Question: My app has worked before but now the app won't boot up correctly. When the App does boot up to 'homebck.xml' (which I will include the source code below) it automatically crashes and in a Toast it says the 'crash_toast_text' in the 'strings.xml'.
Also it is not just a Toast that Appears also a Share Tray Ex.

That pops up every single time. Below I have posted the files I think are necessary to help me out!
Error Log:
'''
06-03 18:27:11.420 9762-9762/com.Celebration E/ACRA: ACRA caught a RuntimeException for com.Celebration
java.lang.RuntimeException: Unable to start activity ComponentInfo{com.Celebration/com.abode.activity.MainActivity}: java.lang.ArrayIndexOutOfBoundsException: length=10; index=10
at android.app.ActivityThread.performLaunchActivity(ActivityThread.java:2298)
at android.app.ActivityThread.handleLaunchActivity(ActivityThread.java:2360)
at android.app.ActivityThread.access$800(ActivityThread.java:144)
at android.app.ActivityThread$H.handleMessage(ActivityThread.java:1278)
at android.os.Handler.dispatchMessage(Handler.java:102)
at android.os.Looper.loop(Looper.java:135)
at android.app.ActivityThread.main(ActivityThread.java:5221)
at java.lang.reflect.Method.invoke(Native Method)
at java.lang.reflect.Method.invoke(Method.java:372)
at com.android.internal.os.ZygoteInit$MethodAndArgsCaller.run(ZygoteInit.java:899)
at com.android.internal.os.ZygoteInit.main(ZygoteInit.java:694)
Caused by: java.lang.ArrayIndexOutOfBoundsException: length=10; index=10
at com.abode.activity.MainActivity.onCreate(MainActivity.java:155)
at android.app.Activity.performCreate(Activity.java:5937)
at android.app.Instrumentation.callActivityOnCreate(Instrumentation.java:1105)
at android.app.ActivityThread.performLaunchActivity(ActivityThread.java:2251)
at android.app.ActivityThread.handleLaunchActivity(ActivityThread.java:2360)
at android.app.ActivityThread.access$800(ActivityThread.java:144)
at android.app.ActivityThread$H.handleMessage(ActivityThread.java:1278)
at android.os.Handler.dispatchMessage(Handler.java:102)
at android.os.Looper.loop(Looper.java:135)
at android.app.ActivityThread.main(ActivityThread.java:5221)
at java.lang.reflect.Method.invoke(Native Method)
at java.lang.reflect.Method.invoke(Method.java:372)
at com.android.internal.os.ZygoteInit$MethodAndArgsCaller.run(ZygoteInit.java:899)
at com.android.internal.os.ZygoteInit.main(ZygoteInit.java:694)
'''
Only a Snippet of MainActivity.java due to the 30000 character limit:
'''
public class MainActivity extends ActionBarActivity
{
public static File path = new File(Environment.getExternalStorageDirectory() + "");
public static Item[] fileList;
public static Boolean firstLvl = true;
public static ListAdapter adapter;
private final int FileUpload = 100;
public ImageLoader imageLoader;
public static final String URL = "http://celebration.anazro.com/appData/images/celebration.jpg";
public static final String URL1 = "http://celebration.anazro.com/appData/images/celebration2.jpg";
public static final String URL2 = "http://celebration.anazro.com/appData/images/celebration3.jpg";
public static final String URL3 = "http://celebration.anazro.com/appData/images/celebration4.jpg";
public static final String URL4 = "http://celebration.anazro.com/appData/images/celebration5.jpg";
// public static final String URL5 = "";
// public static final String URL6 = "";
// public static final String URL7 = "";
public static String chosenFile;
public static ArrayList<String> str = new ArrayList<String>();
public static String ss;
public AboutPopup aboutPopup;
private DrawerLayout mDrawerLayout;
private ListView mDrawerList;
private ActionBarDrawerToggle mDrawerToggle;
// nav drawer title
private CharSequence mDrawerTitle;
// used to store app title
private CharSequence mTitle;
// slide menu items
private String[] navMenuTitles;
private TypedArray navMenuIcons;
//old code
private ArrayList<NavDrawerItem> navDrawerItems;
private NavDrawerListAdapter navAdapter;
LayoutInflater inflater;
private View viewForPopup;
public AlarmManager alarm;
//experiment code
public static LiveSdkSampleApplication myContextManager;
public static WeakReference wrActivity = null;
@Override
protected void onCreate(Bundle savedInstanceState) {
super.onCreate(savedInstanceState);
setContentView(R.layout.drawer_main);
wrActivity = new WeakReference<MainActivity>(this);
Globals.application = getApplication();
myContextManager = ((LiveSdkSampleApplication) getApplicationContext());
myContextManager.setContext(this);
mTitle = mDrawerTitle = getTitle();
navMenuTitles = getResources().getStringArray(R.array.nav_drawer_items);
navMenuIcons = getResources().obtainTypedArray(R.array.nav_drawer_icons);
mDrawerLayout = (DrawerLayout) findViewById(R.id.drawer_layout);
mDrawerList = (ListView) findViewById(R.id.left_drawer);
viewForPopup = (View)findViewById(R.id.view);
alarm = (AlarmManager) MainActivity.this.getSystemService(Context.ALARM_SERVICE);
navDrawerItems = new ArrayList<NavDrawerItem>();
navDrawerItems.add(new NavDrawerItem(navMenuTitles[0], navMenuIcons.getResourceId(0, -1)));
navDrawerItems.add(new NavDrawerItem(navMenuTitles[1], navMenuIcons.getResourceId(1, -1)));
navDrawerItems.add(new NavDrawerItem(navMenuTitles[2], navMenuIcons.getResourceId(2, -1)));
navDrawerItems.add(new NavDrawerItem(navMenuTitles[3], navMenuIcons.getResourceId(3, -1)));
navDrawerItems.add(new NavDrawerItem(navMenuTitles[4], navMenuIcons.getResourceId(4, -1)));
navDrawerItems.add(new NavDrawerItem(navMenuTitles[5], navMenuIcons.getResourceId(5, -1)));
navDrawerItems.add(new NavDrawerItem(navMenuTitles[6], navMenuIcons.getResourceId(6, -1)));
navDrawerItems.add(new NavDrawerItem(navMenuTitles[7], navMenuIcons.getResourceId(7, -1)));
navDrawerItems.add(new NavDrawerItem(navMenuTitles[8], navMenuIcons.getResourceId(8, -1)));
navDrawerItems.add(new NavDrawerItem(navMenuTitles[9], navMenuIcons.getResourceId(9, -1)));
navDrawerItems.add(new NavDrawerItem(navMenuTitles[10], navMenuIcons.getResourceId(10, -1)));
navMenuIcons.recycle();
mDrawerList.setOnItemClickListener(new DrawerItemClickListener());
navAdapter = new NavDrawerListAdapter(getApplicationContext(),navDrawerItems);
mDrawerList.setAdapter(navAdapter);
// enabling action bar app icon and behaving it as toggle button
getSupportActionBar().setDisplayHomeAsUpEnabled(true);
getSupportActionBar().setDisplayShowHomeEnabled(true);
getSupportActionBar().setHomeButtonEnabled(true);
getSupportActionBar().setLogo(R.drawable.logo);
// getSupportActionBar().setDisplayUseLogoEnabled(true);
mDrawerToggle = new ActionBarDrawerToggle(this, mDrawerLayout, R.drawable.side_bar, R.string.app_name, R.string.app_name) {
public void onDrawerClosed(View view) {
getSupportActionBar().setTitle(mTitle);
// calling onPrepareOptionsMenu() to show action bar icons
invalidateOptionsMenu();
}
public void onDrawerOpened(View drawerView) {
getSupportActionBar().setTitle(mDrawerTitle);
// calling onPrepareOptionsMenu() to hide action bar icons
invalidateOptionsMenu();
}
};
mDrawerLayout.setDrawerListener(mDrawerToggle);
if (savedInstanceState == null) {
// on first time display view for first nav item
selectItem(0);
}
}
@Override
protected void onSaveInstanceState(Bundle outState) {
super.onSaveInstanceState(outState);
}
//A method found in stackOverflow, don't remember the author, to determine the right screen orientation independently of the phone or tablet device
@Override
public void onResume() {
super.onResume();
getSupportFragmentManager()
.beginTransaction()
.detach(fragment)
.attach(fragment)
.commit();
}
@Override
public void onDestroy(){
super.onDestroy();
}
@Override
public boolean onCreateOptionsMenu(Menu menu) {
// Inflate the menu; this adds items to the action bar if it is present.
getMenuInflater().inflate(R.menu.main, menu);
return true;
}
@Override
public boolean onOptionsItemSelected(MenuItem item) {
// Handle action bar item clicks here. The action bar will
// automatically handle clicks on the Home/Up button, so long
// as you specify a parent activity in AndroidManifest.xml.
/* int id = item.getItemId();
if (id == R.id.action_settings)
{
return true;
}*/
switch (item.getItemId()) {
case android.R.id.home: {
if (mDrawerLayout.isDrawerOpen(mDrawerList)) {
mDrawerLayout.closeDrawer(mDrawerList);
} else {
mDrawerLayout.openDrawer(mDrawerList);
}
break;
}
case R.id.admin:{
AdminPopup adminPopup = new AdminPopup(this);
adminPopup.showAtLocation(viewForPopup,0,0);
break;
}
}
return super.onOptionsItemSelected(item);
}
private class DrawerItemClickListener implements ListView.OnItemClickListener {
@Override
public void onItemClick(AdapterView<?> parent, View view, int position,
long id) {
selectItem(position);
}
}
'''
This is the XML Code to the Slideshow:
'''
<LinearLayout
xmlns:android="http://schemas.android.com/apk/res/android"
android:layout_width="match_parent"
android:layout_height="match_parent"
android:orientation="vertical"
android:id="@+id/homefragment"
android:background="@color/white">
<android.support.v4.view.ViewPager
android:id="@+id/view_pager"
android:layout_width="match_parent"
android:layout_height="0dp"
android:layout_weight="10" />
<LinearLayout
android:orientation="horizontal"
android:layout_width="match_parent"
android:layout_height="0dp"
android:layout_gravity="center_horizontal"
android:layout_weight="1">
<ImageView
android:id="@+id/image_information"
android:layout_width="0dp"
android:layout_height="match_parent"
android:src="@drawable/ic_information"
android:layout_weight="1" />
<ImageView
android:id="@+id/image_save"
android:layout_width="0dp"
android:layout_height="match_parent"
android:src="@drawable/ic_save"
android:layout_weight="1"
/>
<ImageView
android:id="@+id/image_wallpaper"
android:layout_width="0dp"
android:layout_height="match_parent"
android:src="@drawable/ic_share"
android:layout_weight="1"/>
</LinearLayout>
</LinearLayout>
'''
This would be the last it is the Java file for the Slideshow
'''
public class SlideShow extends Fragment {
// Bitmap bitmap=memoryCache.get(url);
public static final String URL =
"http://api.androidhive.info/json/movies/2.jpg";
ViewPager m_viewPager;
NetworkImageAdapter m_adapter;
ImageAdapter m_ImageAdapter;
ArrayList<NetworkImageView> m_NetworkImageViews;
ArrayList<ImageView> m_ImageView;
ImageView imageView;
Context context;
ImageLoader imageLoader = AppController.getInstance().getImageLoader();
@Override
public View onCreateView(LayoutInflater inflater, ViewGroup container, Bundle savedInstanceState) {
context = getActivity();
View rootView = inflater.inflate(R.layout.slideshow, container, false);
m_viewPager = (ViewPager) rootView.findViewById(R.id.slide_view_pager);
m_NetworkImageViews = new ArrayList<NetworkImageView>();
m_NetworkImageViews.clear();
NetworkImageView m_newworkImageView = new NetworkImageView(context);
m_newworkImageView.setImageUrl(URL, imageLoader);
m_NetworkImageViews.add(m_newworkImageView);
m_adapter = new NetworkImageAdapter(m_NetworkImageViews);
//m_ImageView = new ArrayList<ImageView>();
//imageView = new ImageView(context);
/* GetXMLTask task = new GetXMLTask();
// Execute the task
task.execute(new String[] { URL });
*/
return rootView;
}
public static Bitmap getBitmapFromURL(String src) {
try {
URL url = new URL(src);
HttpURLConnection connection = (HttpURLConnection) url.openConnection();
connection.setDoInput(true);
connection.connect();
InputStream input = connection.getInputStream();
Bitmap myBitmap = BitmapFactory.decodeStream(input);
return myBitmap;
} catch (IOException e) {
e.printStackTrace();
return null;
}
} // Autho
private class GetXMLTask extends AsyncTask<String, Void, Bitmap> {
@Override
protected Bitmap doInBackground(String... urls) {
Bitmap map = null;
for (String url : urls) {
map = downloadImage(url);
}
return map;
}
// Sets the Bitmap returned by doInBackground
@Override
protected void onPostExecute(Bitmap result) {
imageView.setImageBitmap(result);
m_ImageView.add(imageView);
m_ImageAdapter = new ImageAdapter(m_ImageView);
m_viewPager.setAdapter(m_ImageAdapter);
}
// Creates Bitmap from InputStream and returns it
private Bitmap downloadImage(String url) {
Bitmap bitmap = null;
InputStream stream = null;
BitmapFactory.Options bmOptions = new BitmapFactory.Options();
bmOptions.inSampleSize = 1;
try {
stream = getHttpConnection(url);
bitmap = BitmapFactory.
decodeStream(stream, null, bmOptions);
stream.close();
} catch (IOException e1) {
e1.printStackTrace();
}
return bitmap;
}
// Makes HttpURLConnection and returns InputStream
private InputStream getHttpConnection(String urlString)
throws IOException {
InputStream stream = null;
URL url = new URL(urlString);
URLConnection connection = url.openConnection();
try {
HttpURLConnection httpConnection = (HttpURLConnection) connection;
httpConnection.setRequestMethod("GET");
httpConnection.connect();
if (httpConnection.getResponseCode() == HttpURLConnection.HTTP_OK) {
stream = httpConnection.getInputStream();
}
} catch (Exception ex) {
ex.printStackTrace();
}
return stream;
}
}
}
'''
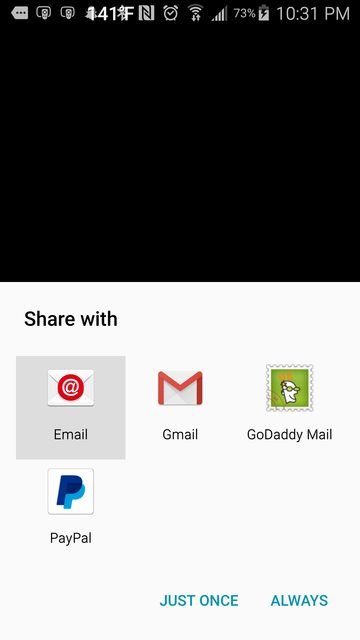
Answer: Remove this line:
'''
navDrawerItems.add(new NavDrawerItem(navMenuTitles[10], navMenuIcons.getResourceId(10, -1)));
'''
And consider replacing that block of near-identical calls with a for loop:
'''
for (int i = 0; i < 10; ++i) {
navDrawerItems.add(new NavDrawerItem(navMenuTitles[i], navMenuIcons.getResourceId(i, -1)));
}
'''